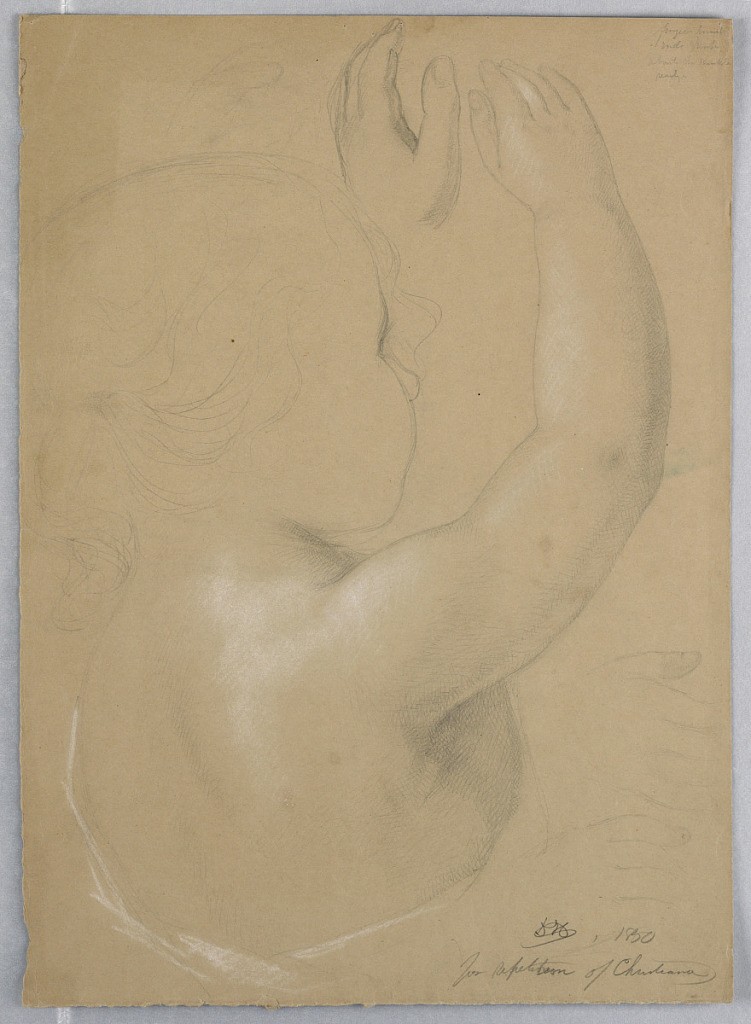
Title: Study for a Duplicate of "Repitition of Christiana"
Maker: Daniel Huntington, American, 1816–1906
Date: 1850
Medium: Graphite, White Chalk Support: Brown Wove Paper
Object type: Drawing
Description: Vertical rectangle. Child facing right, with arms upraised, hands overhead.